Field crop: maize
Growth stage: 2
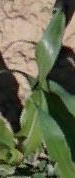
Species: maize